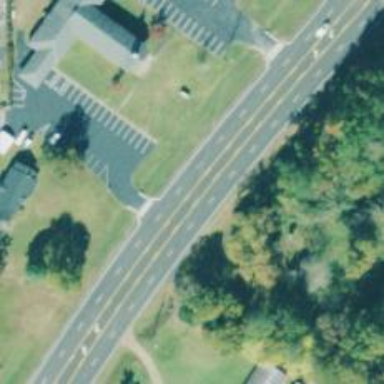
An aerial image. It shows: Asphalt road designated as trunk highway.